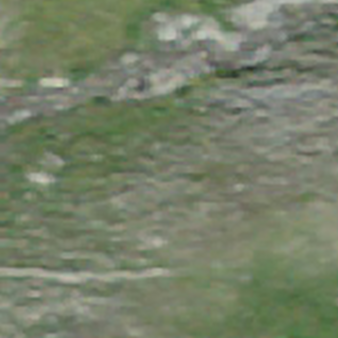
Label: other